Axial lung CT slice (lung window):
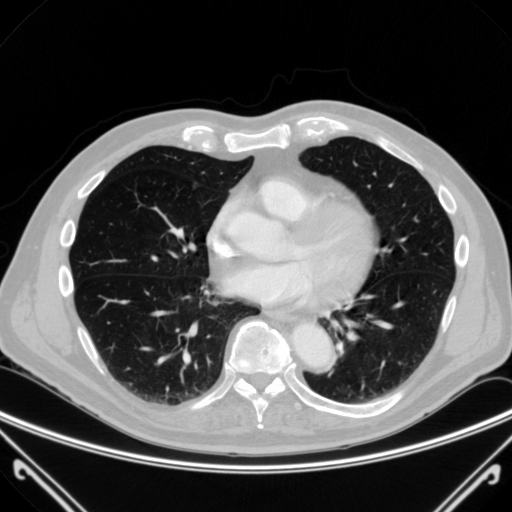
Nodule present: no